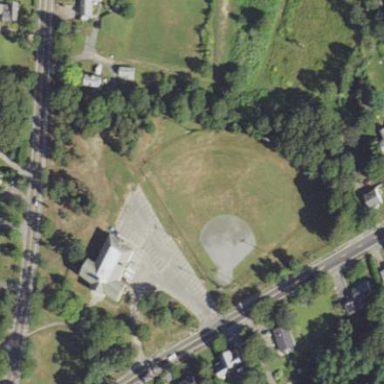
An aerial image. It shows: Recreation ground.